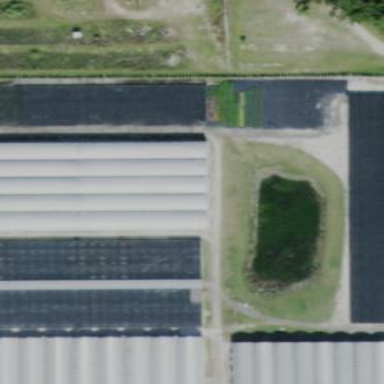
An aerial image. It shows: Greenhouse used for horticulture.